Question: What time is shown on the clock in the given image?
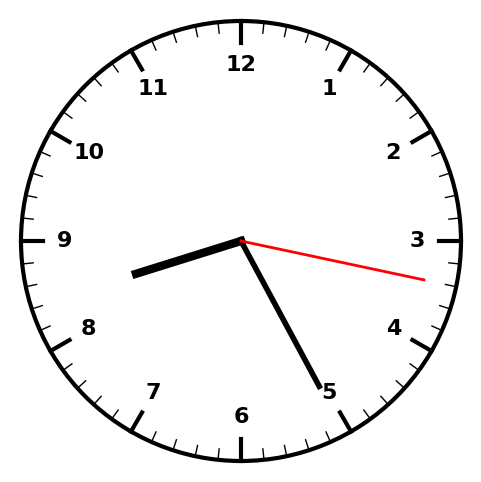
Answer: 08:25:17